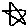
Label: star